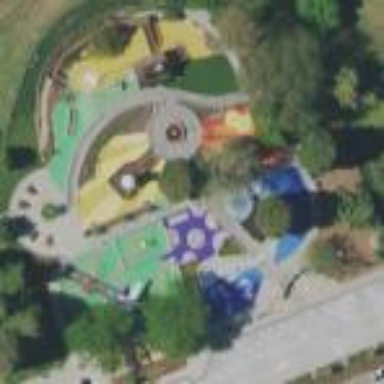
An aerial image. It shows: Playground designed with playground theme on leisure land.